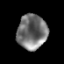
Tissue: prostate
Cell type: T cells
Senescence score: 0.2711
Nuclear area (px): 1015
Mean DAPI intensity: 116.382